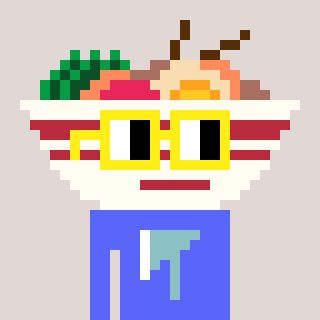
a pixel art character with square yellow glasses, a noodles-shaped head and a purple-colored body on a warm background